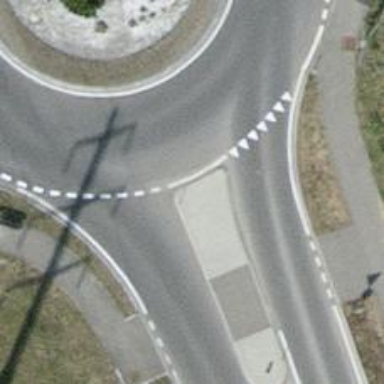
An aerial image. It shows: Road with "give way" sign.